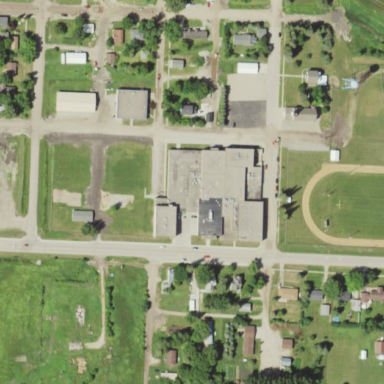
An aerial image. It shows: School building.